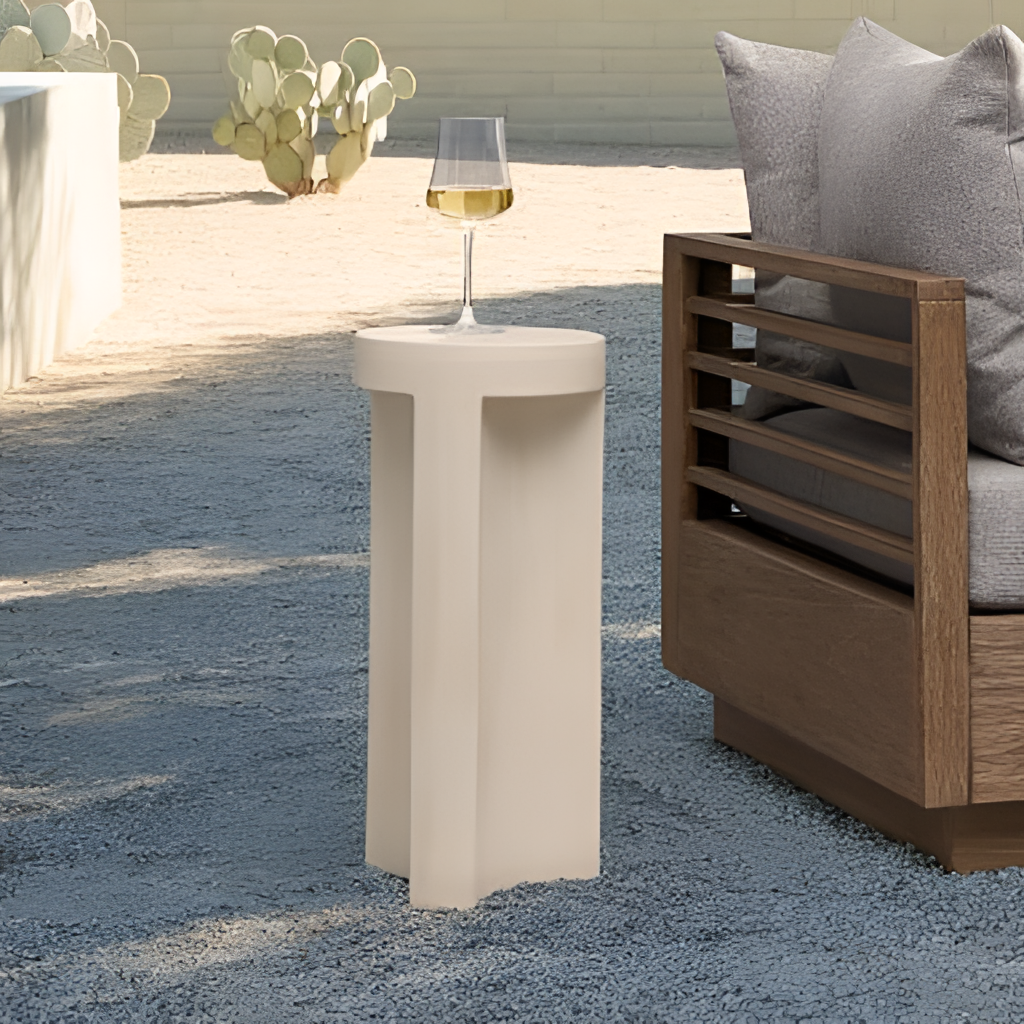
I'm sorry, , wallpaper, with nan pattern, flooring, with nan pattern